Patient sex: M
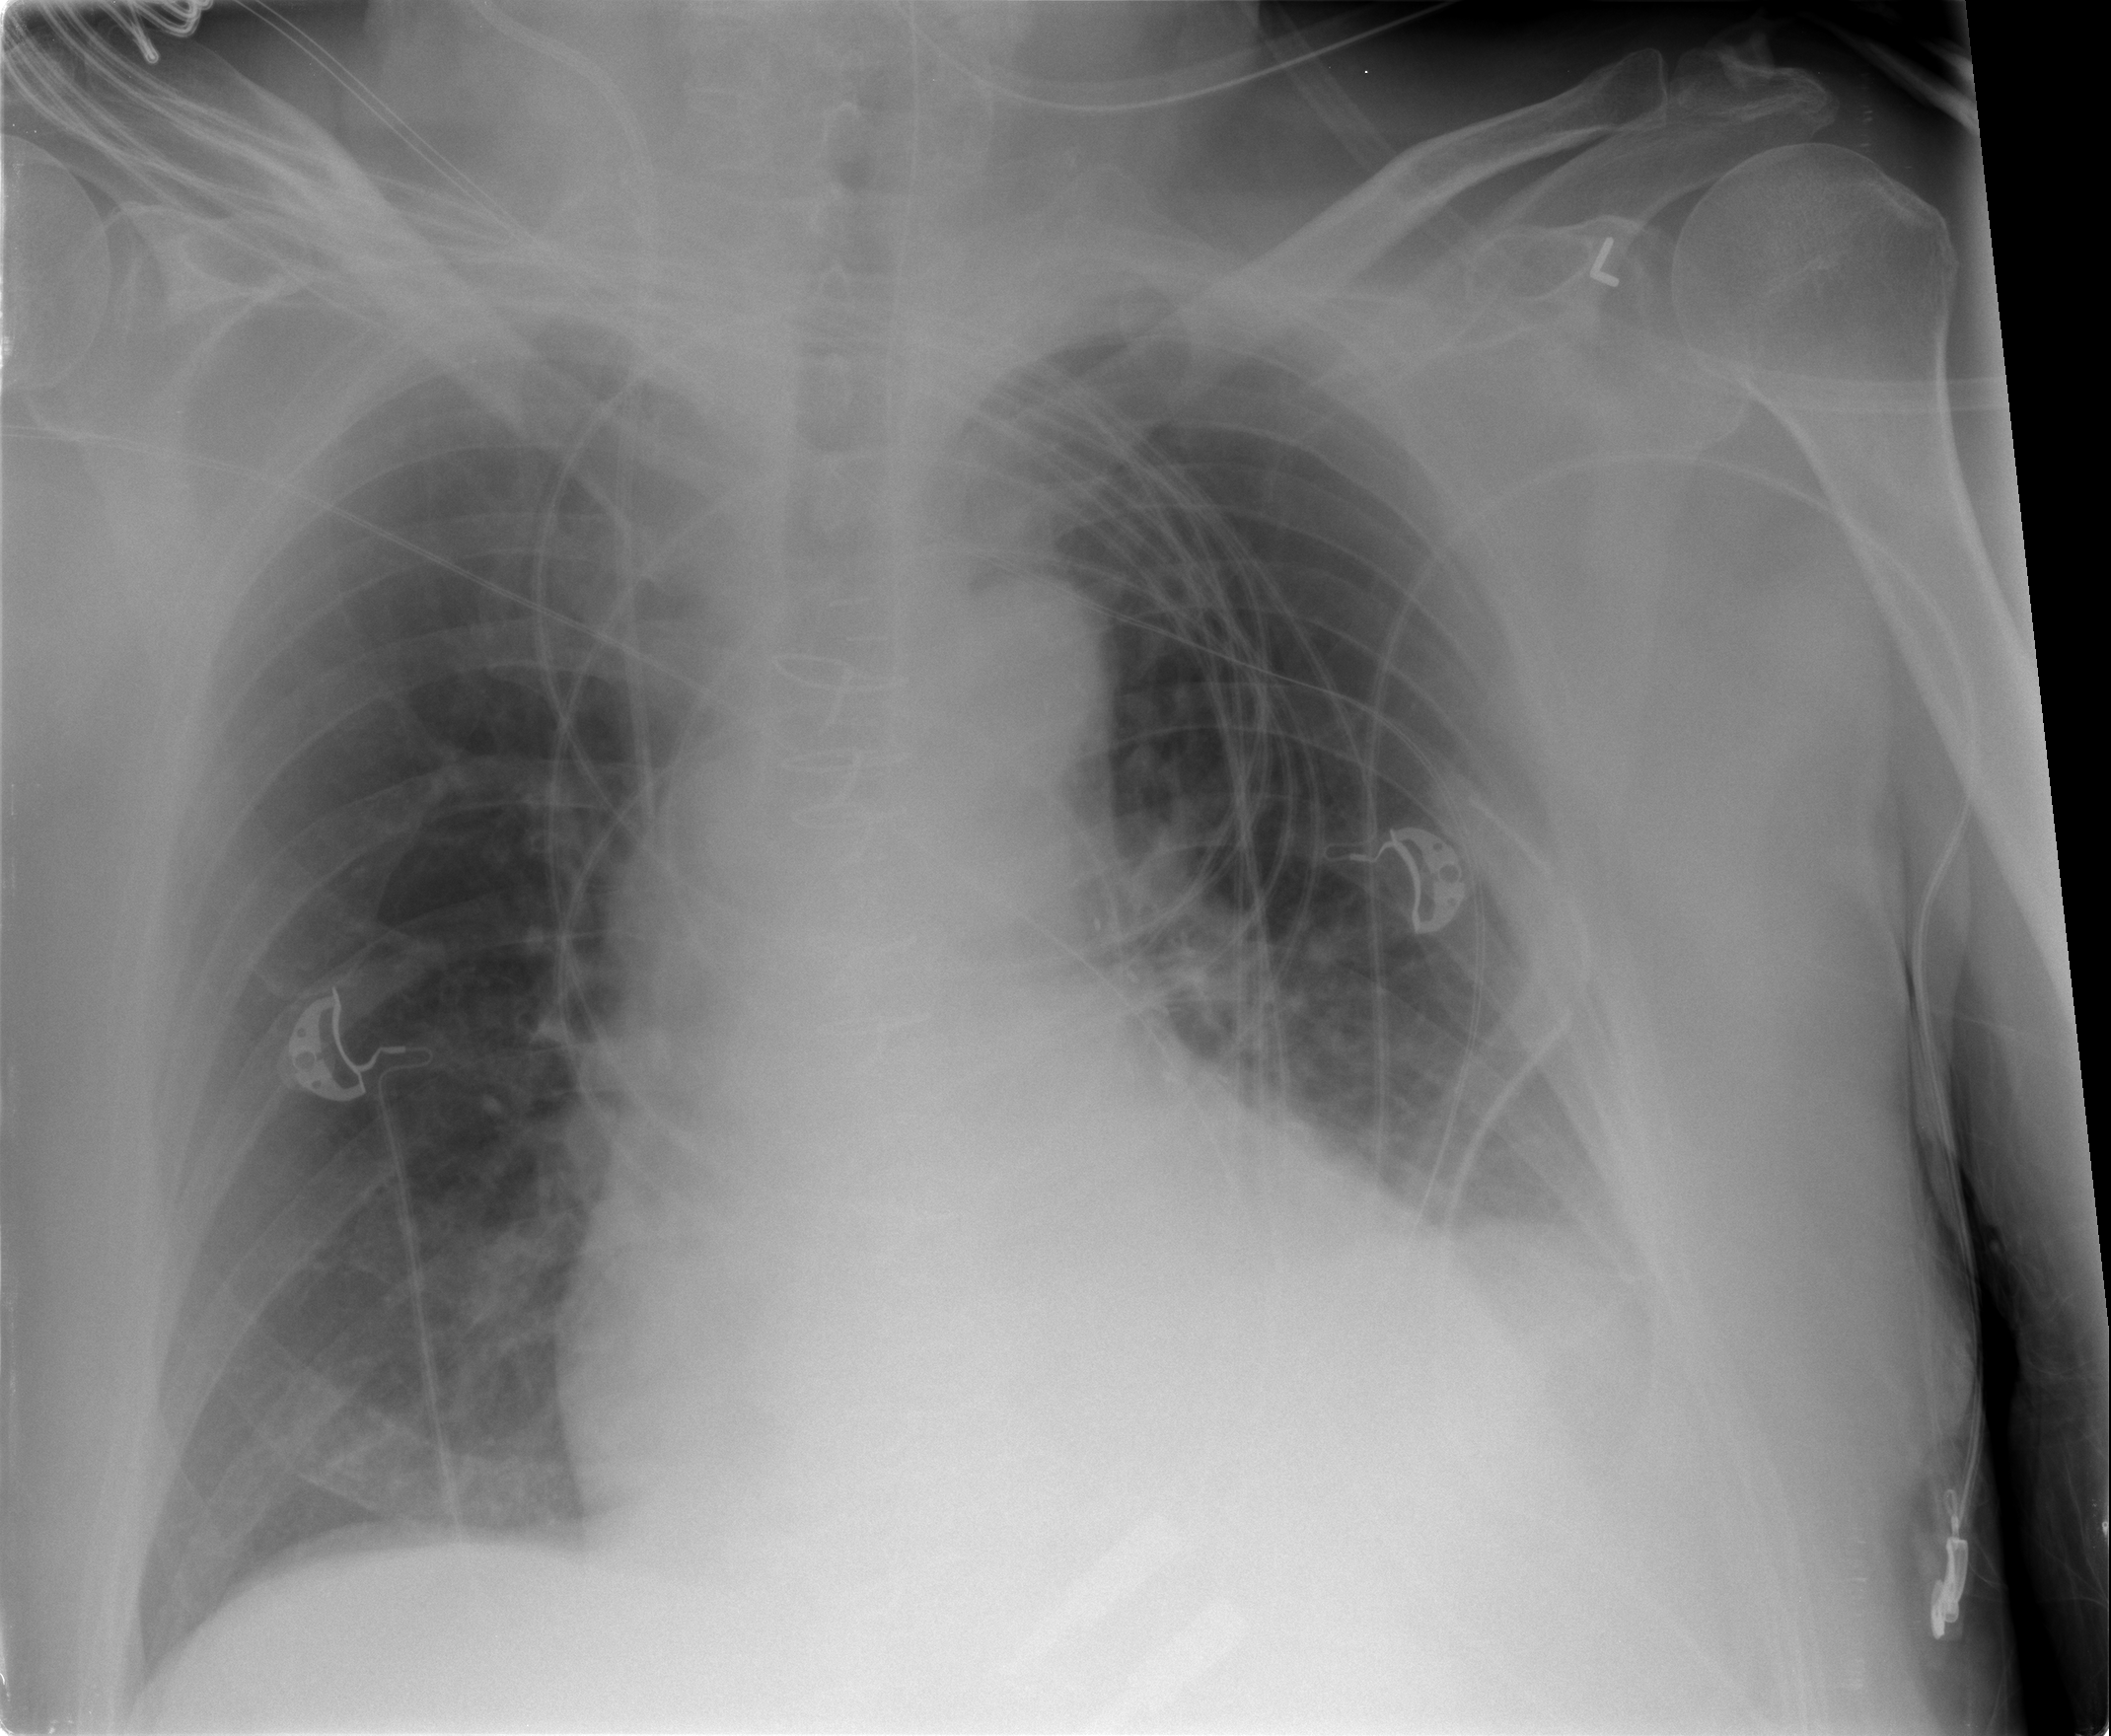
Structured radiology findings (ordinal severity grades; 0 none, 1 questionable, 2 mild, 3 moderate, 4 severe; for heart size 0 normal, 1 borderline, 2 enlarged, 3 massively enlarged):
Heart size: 2
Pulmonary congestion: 2
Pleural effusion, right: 1
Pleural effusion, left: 0
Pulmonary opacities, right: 0
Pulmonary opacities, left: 0
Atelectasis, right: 2
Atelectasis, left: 0